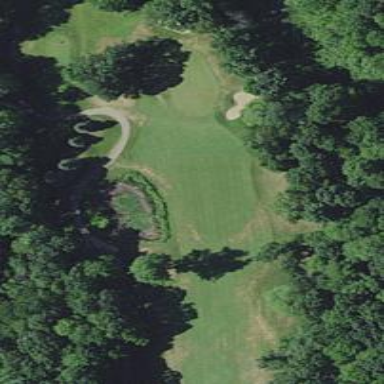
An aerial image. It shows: Golf hole.